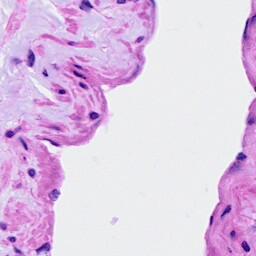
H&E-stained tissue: Ovarian